Field crop: maize
Growth stage: 1
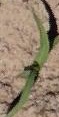
Species: maize